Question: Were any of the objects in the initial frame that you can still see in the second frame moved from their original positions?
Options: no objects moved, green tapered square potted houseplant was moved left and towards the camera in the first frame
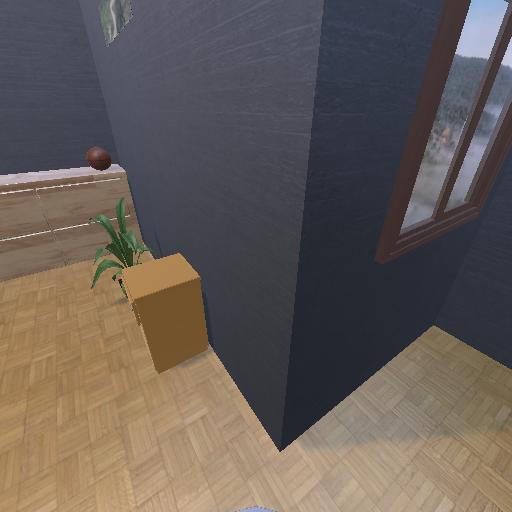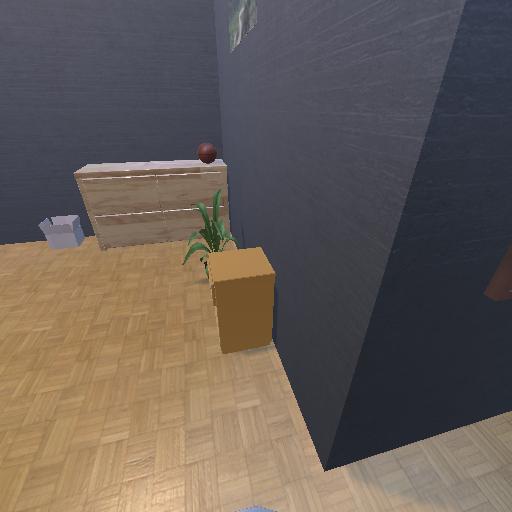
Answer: no objects moved